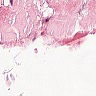
Metastatic tissue present: no